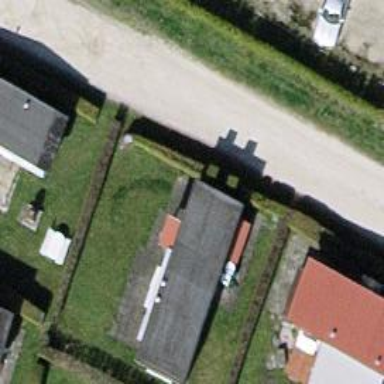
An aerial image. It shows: Static caravan building.